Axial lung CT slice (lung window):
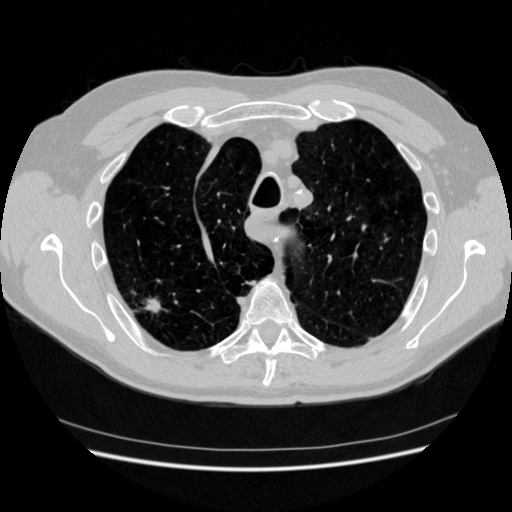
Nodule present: yes
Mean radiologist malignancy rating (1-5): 4.75